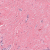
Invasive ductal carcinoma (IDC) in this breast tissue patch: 0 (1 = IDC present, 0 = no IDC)